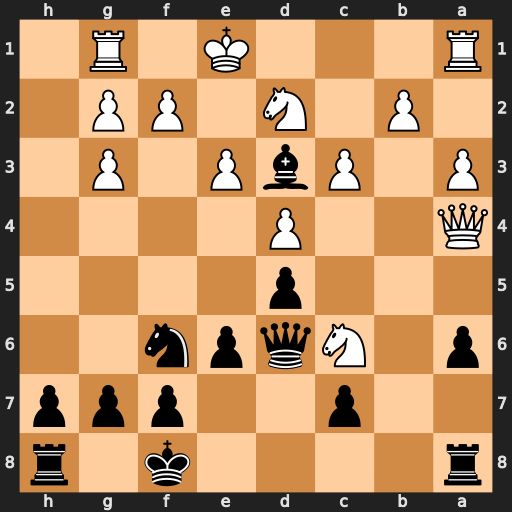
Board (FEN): r4k1r/2p2ppp/p1Nqpn2/3p4/Q2P4/P1PbP1P1/1P1N1PP1/R3K1R1
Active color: b
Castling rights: Q
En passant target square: -
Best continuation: Bb5 Qc2 Bxc6